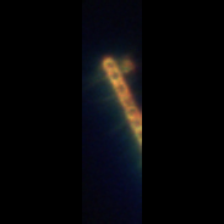
Taxon: Chaetoceros
Group: Diatoms